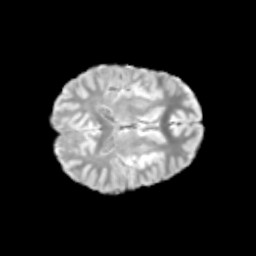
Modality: T2w
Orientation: axial
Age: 12
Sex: male
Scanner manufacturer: siemens
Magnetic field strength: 3 T
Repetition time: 3.8 s
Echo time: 0.07 s